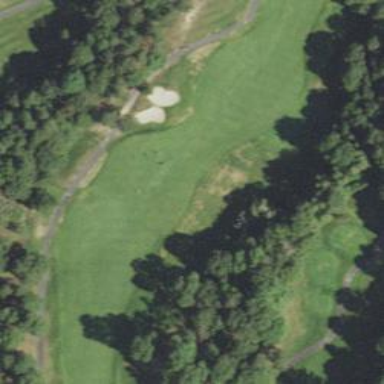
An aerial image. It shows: Golf hole.